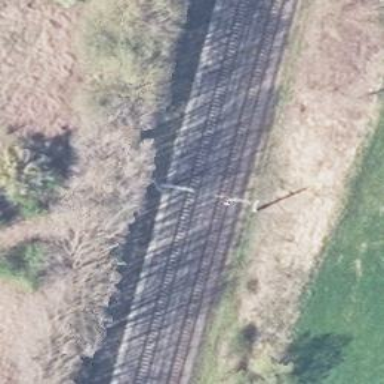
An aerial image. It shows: Railway milestone with catenary mast.